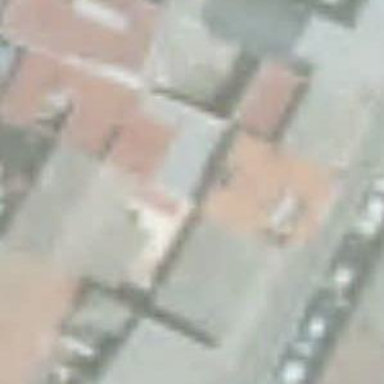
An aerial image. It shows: Residential building.